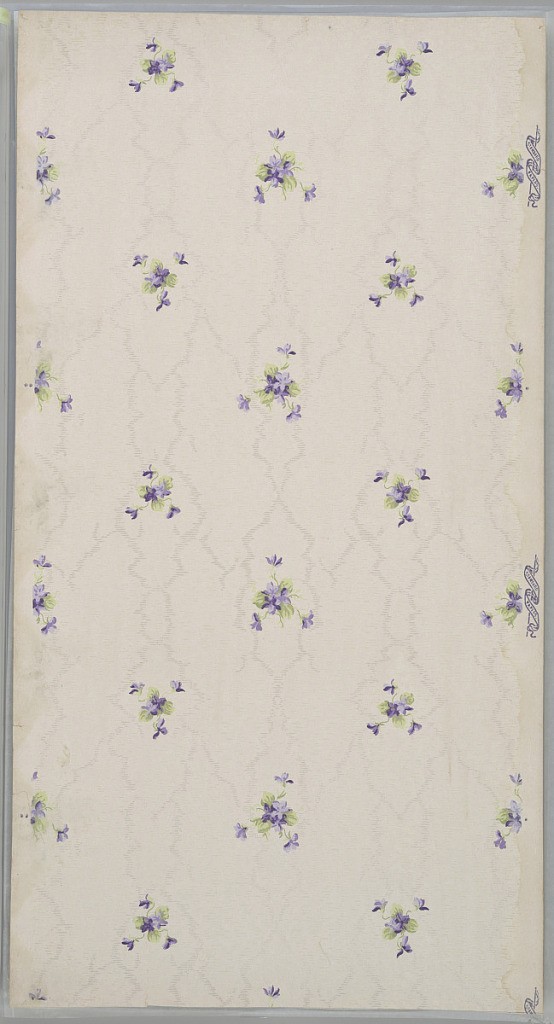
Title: Ceiling paper
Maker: Standard Wall-Paper Company, Standard Wall-Paper Company, Sandy Hill, New York
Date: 1905–1915
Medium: Machine-printed paper, liquid mica
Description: On light gray ground, treillage in white composed of small horizontal stripes representing moire, with small clusters of purple and green flowers and leaves.